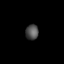
Tissue: lung
Cell type: Others
Senescence score: 0.176
Nuclear area (px): 194
Mean DAPI intensity: 78.407